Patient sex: M
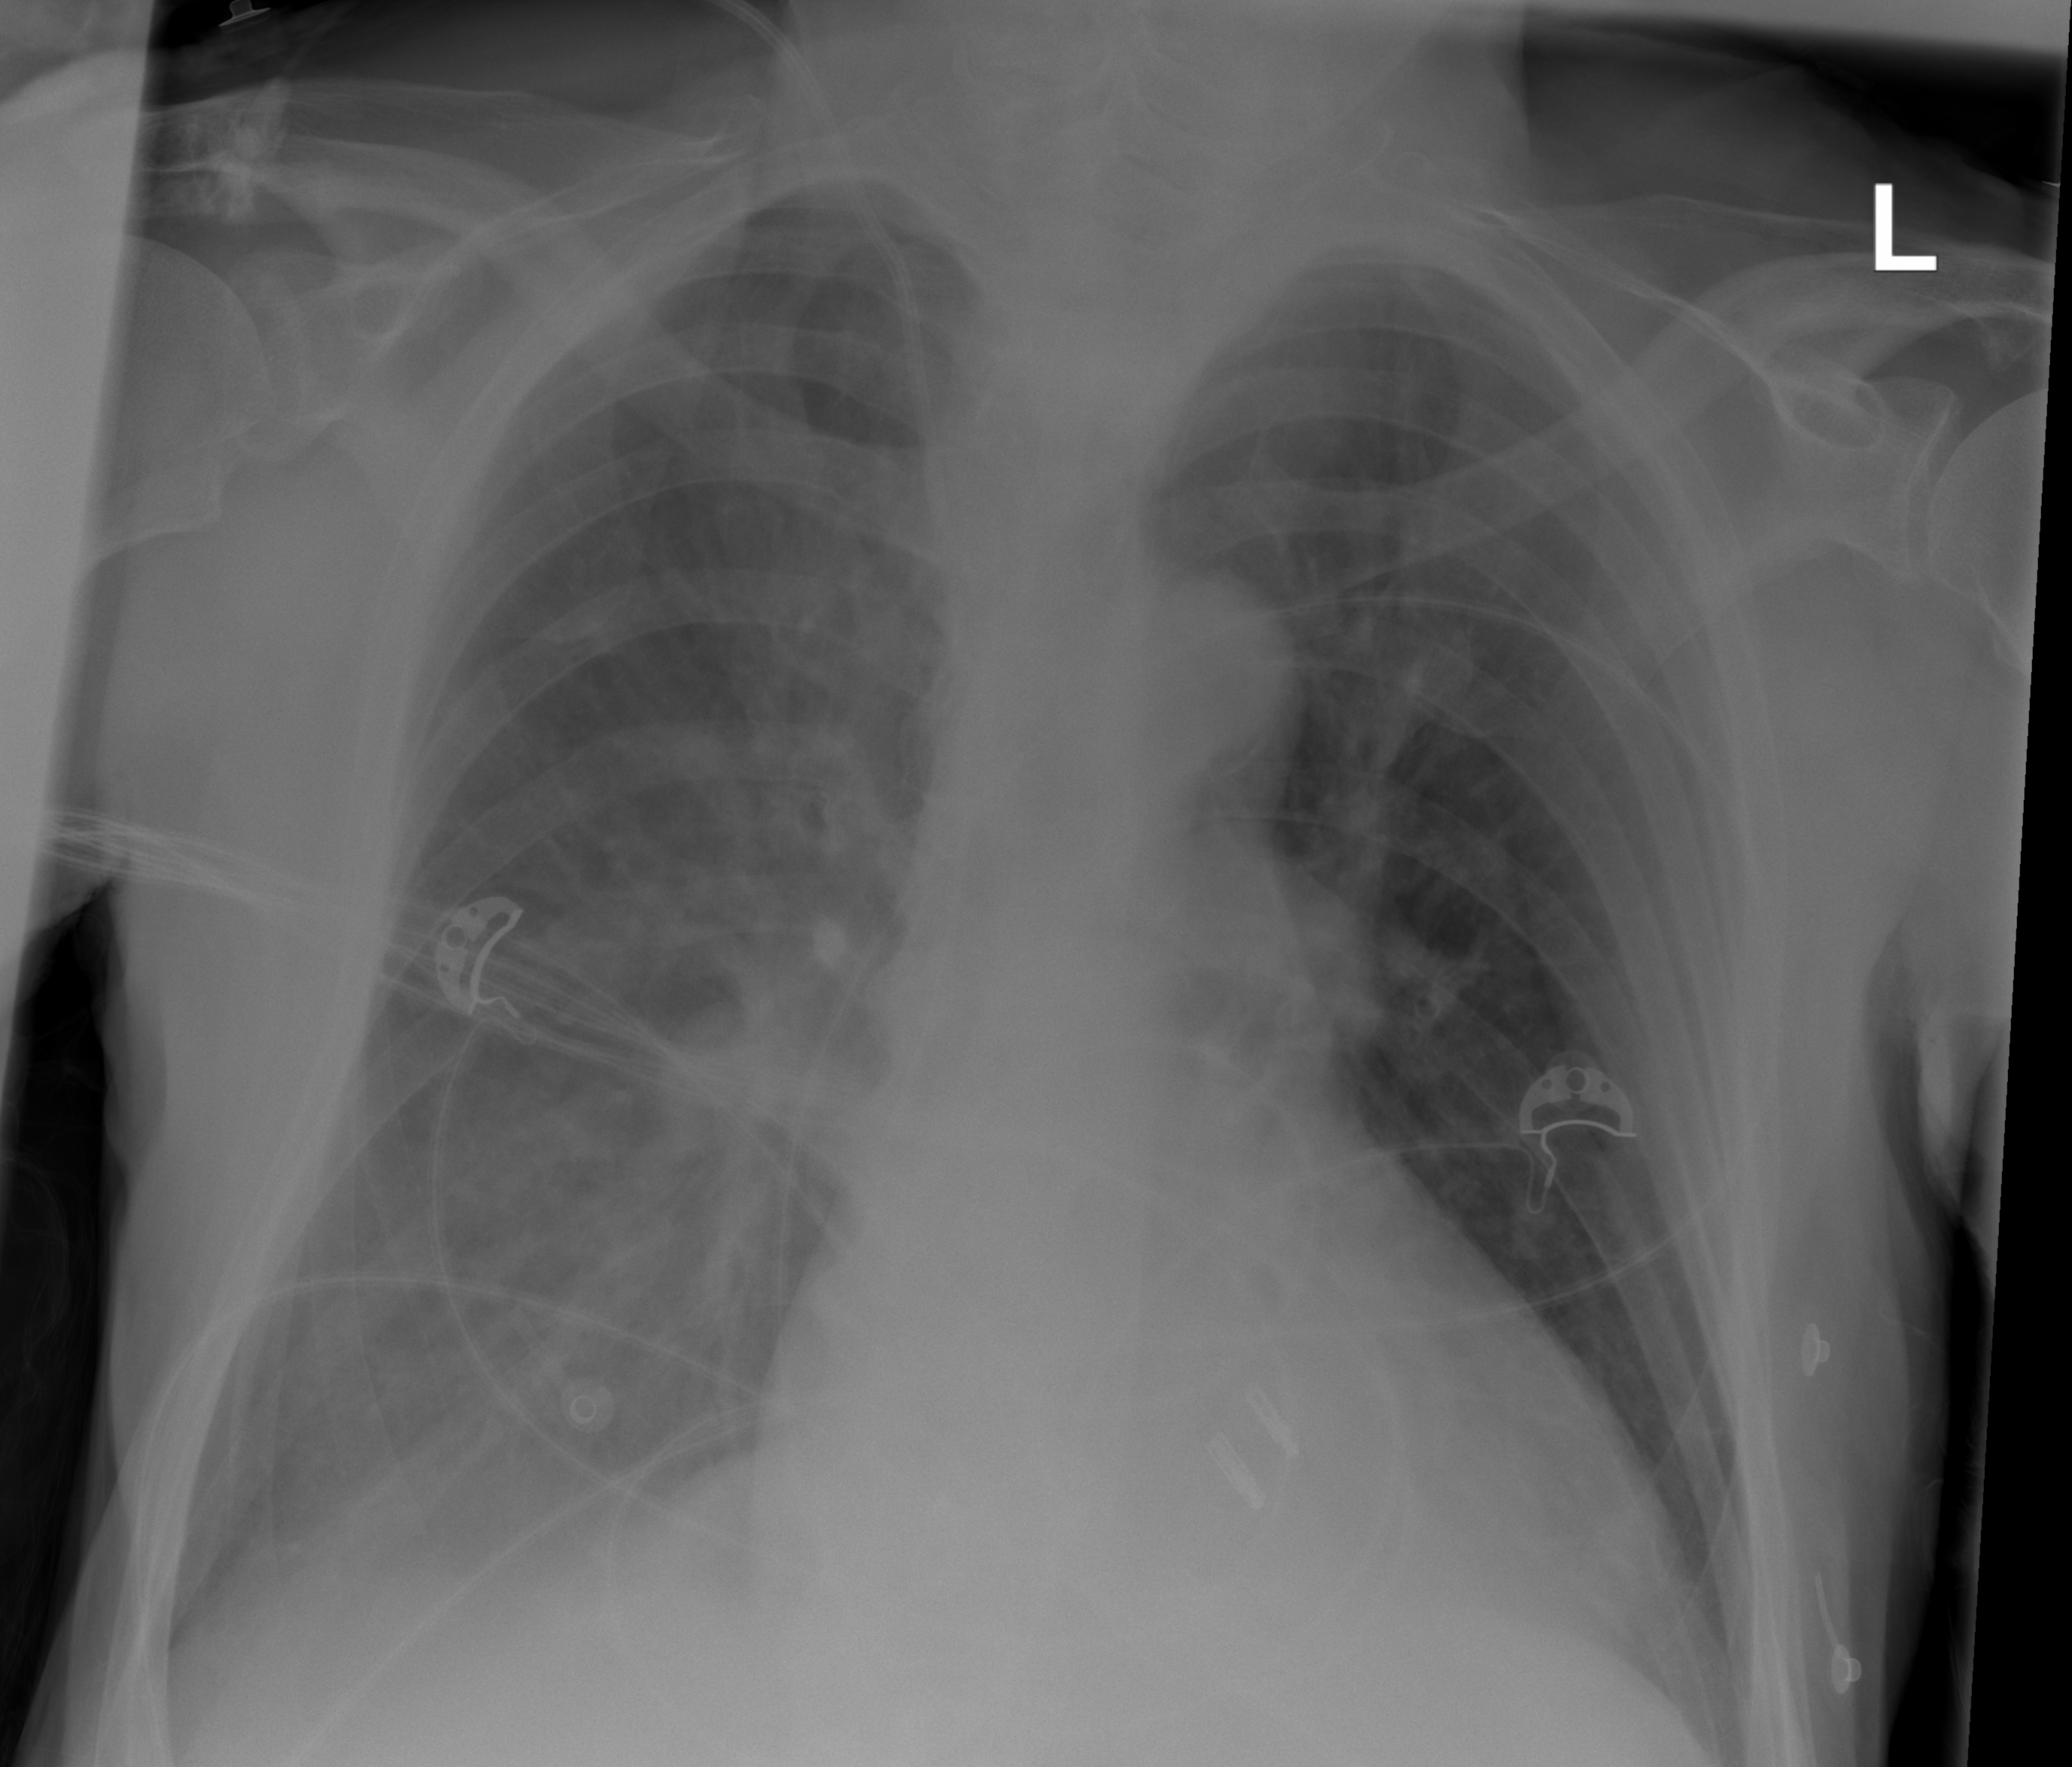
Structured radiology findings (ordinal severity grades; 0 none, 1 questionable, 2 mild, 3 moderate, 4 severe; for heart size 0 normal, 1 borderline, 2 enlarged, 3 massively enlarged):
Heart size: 0
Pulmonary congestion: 0
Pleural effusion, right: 2
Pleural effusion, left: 0
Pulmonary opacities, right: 1
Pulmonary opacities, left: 0
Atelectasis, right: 0
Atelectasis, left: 0